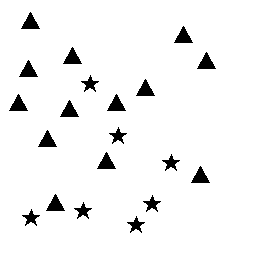
Squares: 0
Triangles: 13
Stars: 7
Total shapes: 20